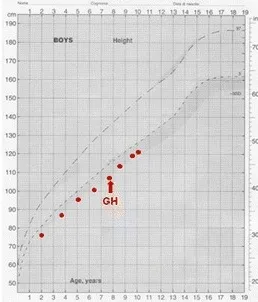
B; Height curve of the subject. The arrow indicates the start of GH substitutive therapy.
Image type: chart (chart)